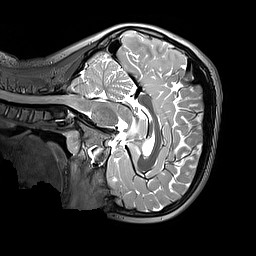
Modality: T2w
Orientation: sagittal
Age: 9
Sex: male
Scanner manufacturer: siemens
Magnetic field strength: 3 T
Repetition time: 3.2 s
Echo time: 0.408 s